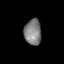
Tissue: lung
Cell type: Pericytes
Senescence score: 0.6057
Nuclear area (px): 435
Mean DAPI intensity: 125.007